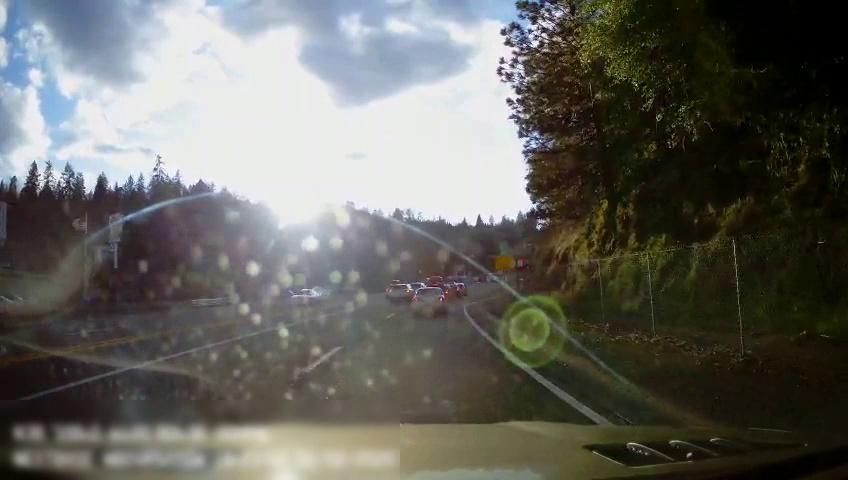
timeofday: Day
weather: Sunny
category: Drivable Space
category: Vehicles | Car
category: Vehicles | Car
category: Vehicles | SUV
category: Vehicles | Car
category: Vehicles | Car
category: Vehicles | SUV
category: Vehicles | Car
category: Lanes | Opposite Lane
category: Lanes | Opposite Lane
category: Lanes | Current Lane
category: Lanes | Alternate Lane
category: Lanes | Current Lane
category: Lanes | Opposite Lane
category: Traffic | Signs
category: Traffic | Signs
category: Traffic | Signs